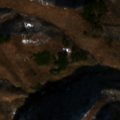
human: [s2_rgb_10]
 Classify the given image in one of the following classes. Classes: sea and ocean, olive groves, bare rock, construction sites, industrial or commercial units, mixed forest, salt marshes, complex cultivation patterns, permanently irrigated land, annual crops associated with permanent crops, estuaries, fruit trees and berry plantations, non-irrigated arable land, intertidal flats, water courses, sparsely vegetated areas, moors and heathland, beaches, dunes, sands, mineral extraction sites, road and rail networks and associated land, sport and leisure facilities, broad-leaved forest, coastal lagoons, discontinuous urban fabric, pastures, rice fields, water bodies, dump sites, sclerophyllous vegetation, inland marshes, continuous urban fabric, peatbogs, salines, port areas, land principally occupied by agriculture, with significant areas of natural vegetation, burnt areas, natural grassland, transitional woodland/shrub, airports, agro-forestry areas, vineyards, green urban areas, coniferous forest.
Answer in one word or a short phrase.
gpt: broad-leaved forest, mixed forest